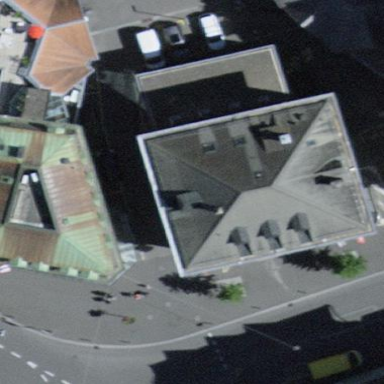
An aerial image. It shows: Retail building.